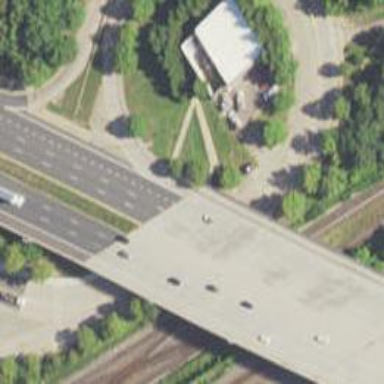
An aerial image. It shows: Primary link highway that goes over bridge.